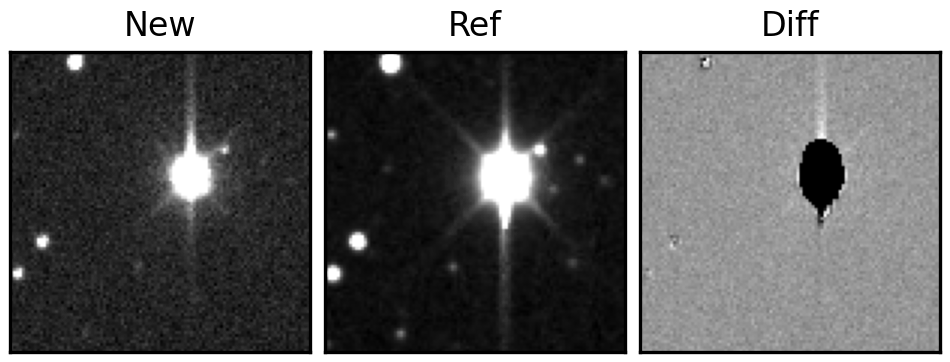
Label: bogus